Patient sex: M
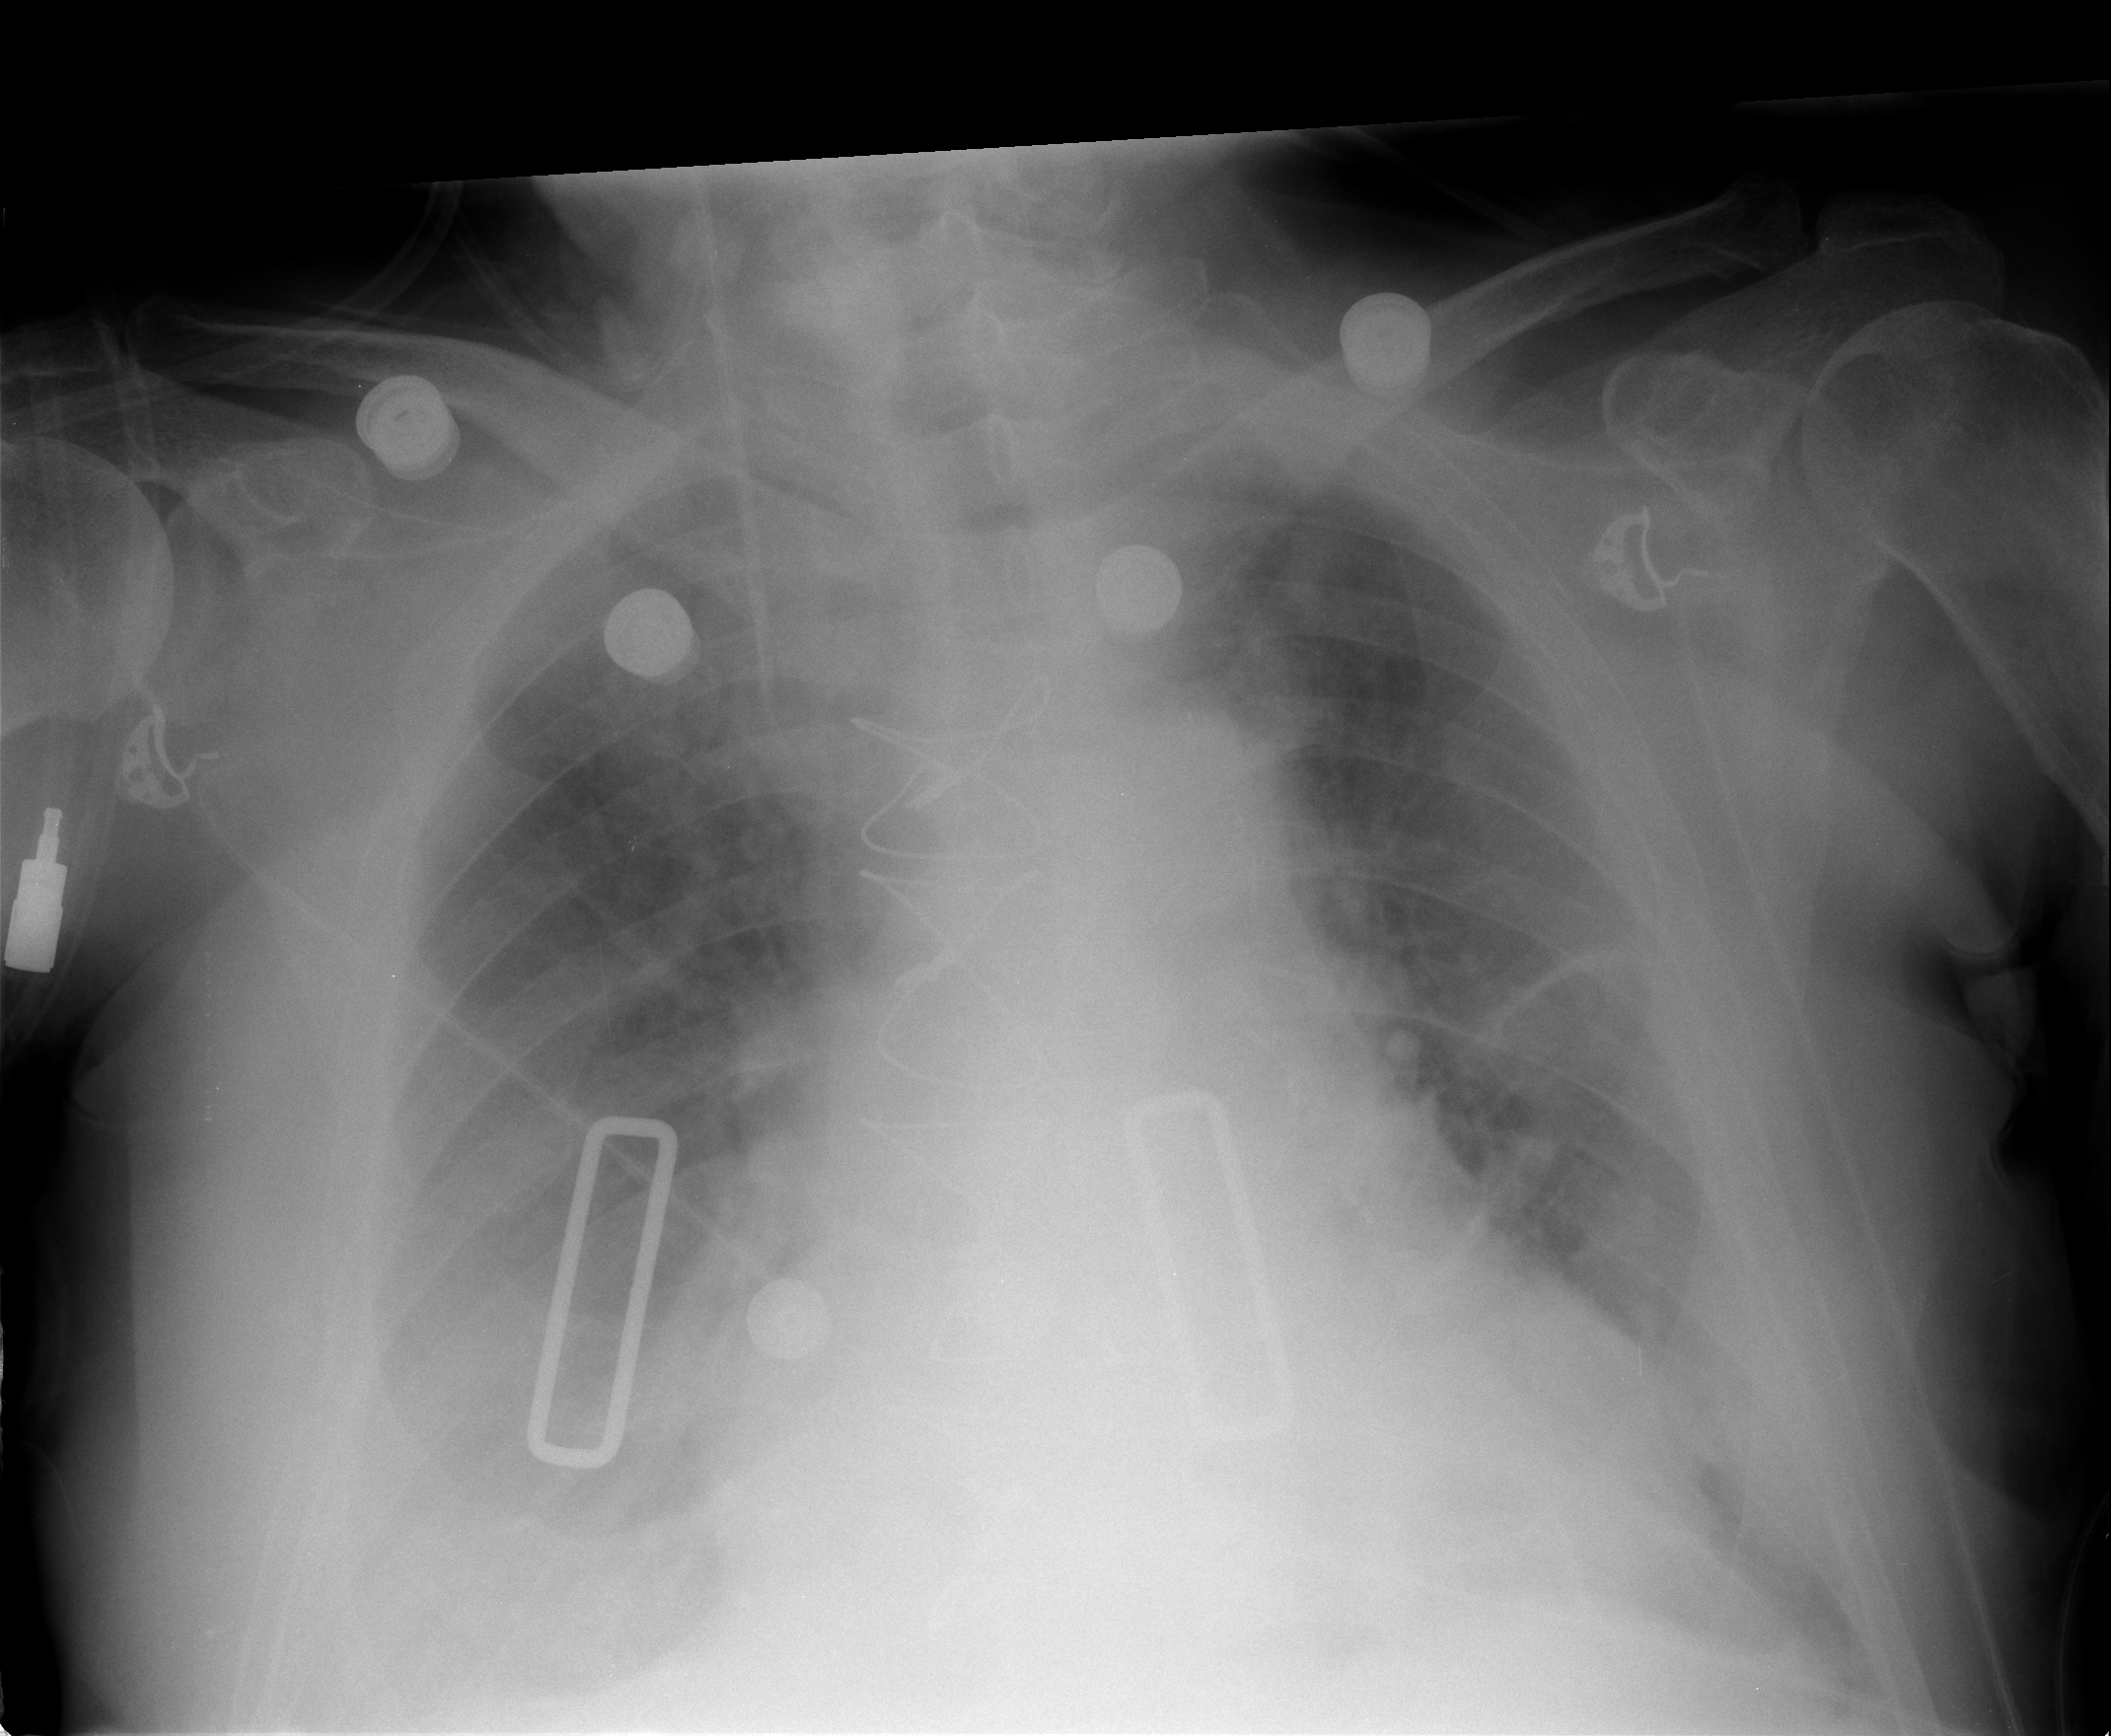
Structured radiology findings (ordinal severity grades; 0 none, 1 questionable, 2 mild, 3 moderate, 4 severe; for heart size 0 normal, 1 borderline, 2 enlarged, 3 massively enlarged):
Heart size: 2
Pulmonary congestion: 2
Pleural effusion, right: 3
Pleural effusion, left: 2
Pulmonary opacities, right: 0
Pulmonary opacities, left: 0
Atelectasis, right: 2
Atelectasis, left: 2